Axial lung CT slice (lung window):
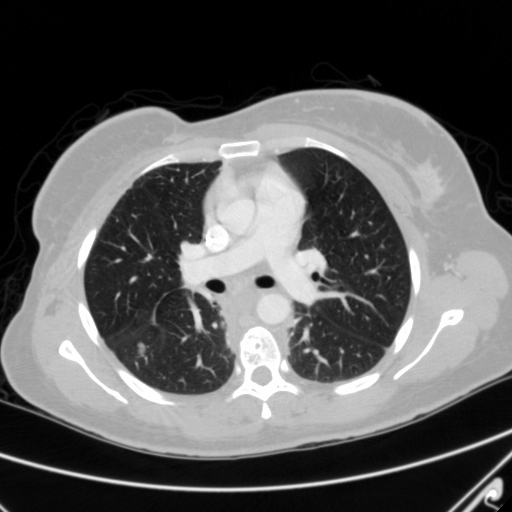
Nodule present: yes
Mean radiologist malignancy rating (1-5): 3.4